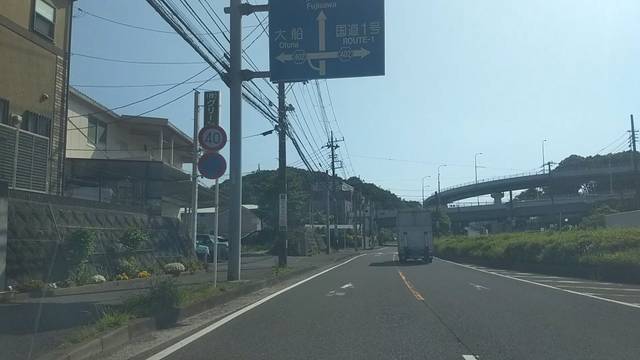
Region: Japan
Coordinates: 35.36, 139.511